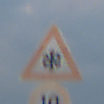
Verkehrszeichen: SchneeOderEisglaette
Zusatzzeichen unten: Geschwindigkeit10
Umgebung: Outdoor, Nature
Tageszeit: SunriseSunset
Wetter: PartlyCloudy
Licht: Natural
Jahreszeit: NotSpecified
Kontrast: LowContrast